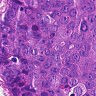
Metastatic tissue present: yes